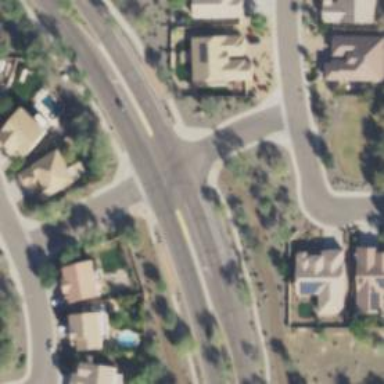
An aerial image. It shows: Unmarked crossing on the road.